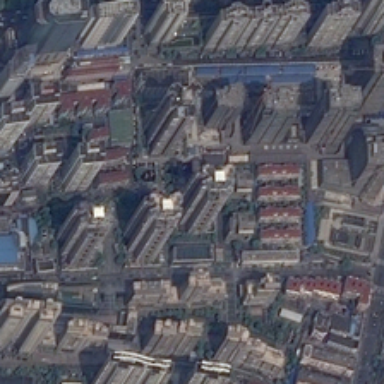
Many tall buildings and some green trees are in a commercial area .